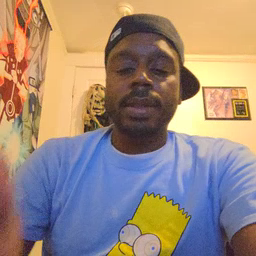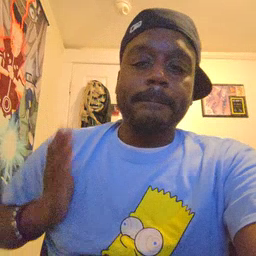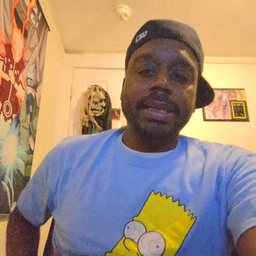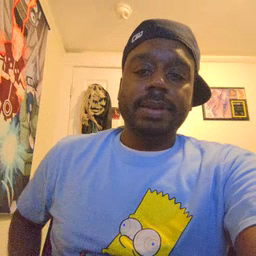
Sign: beside